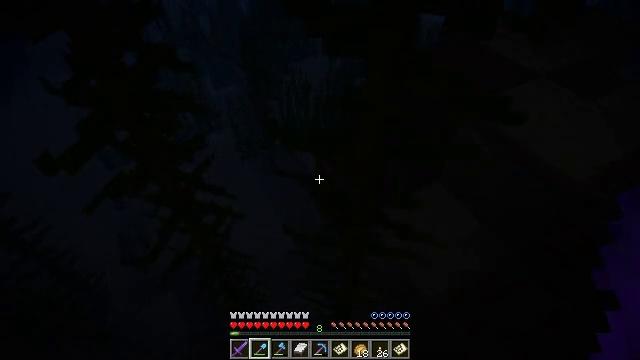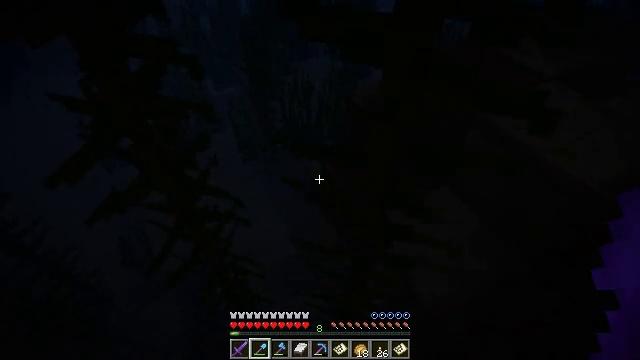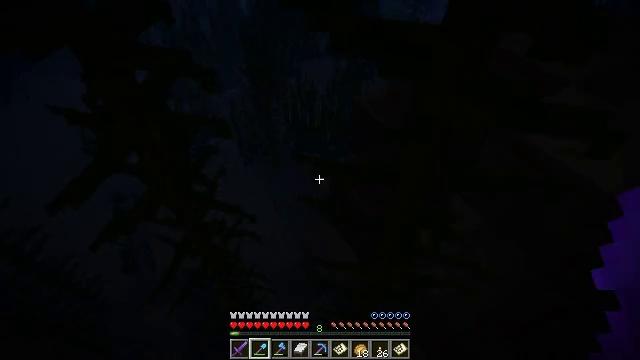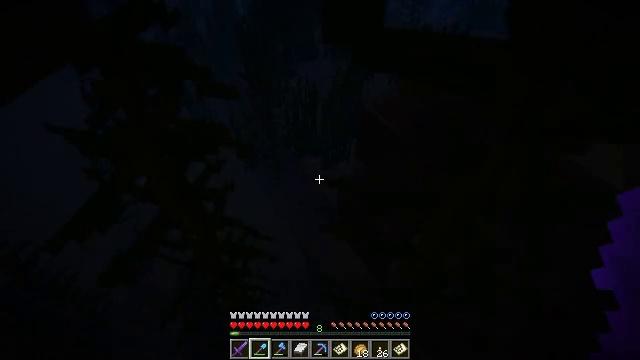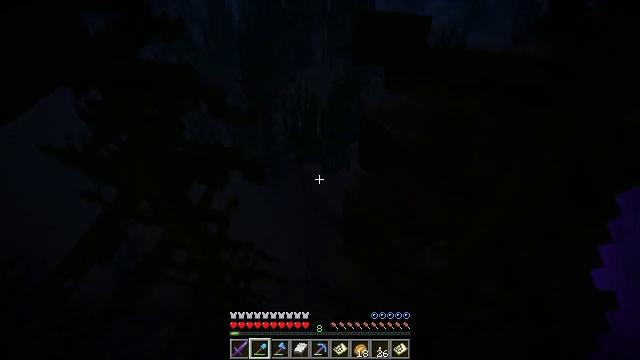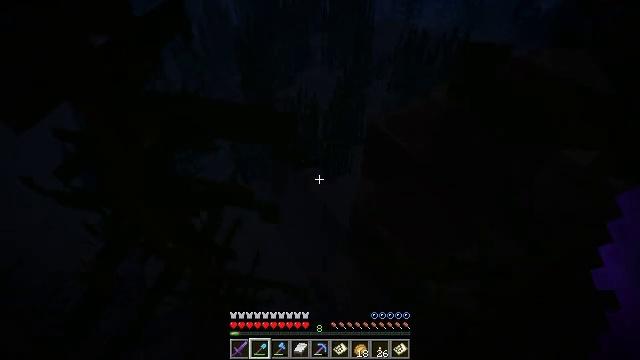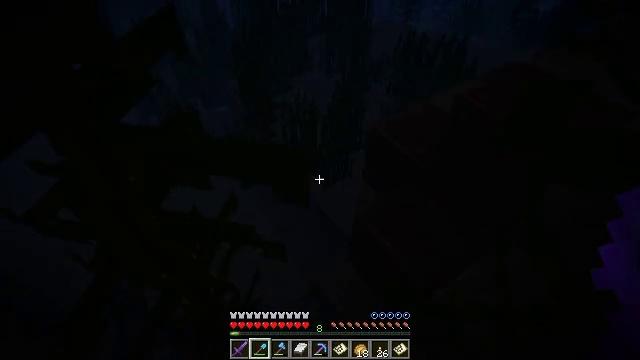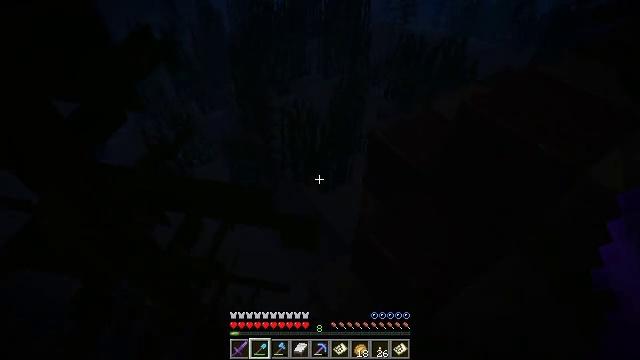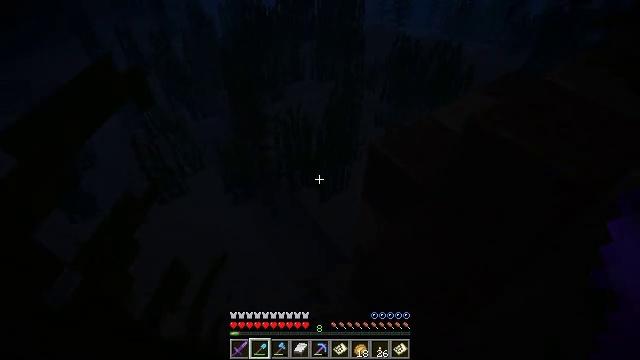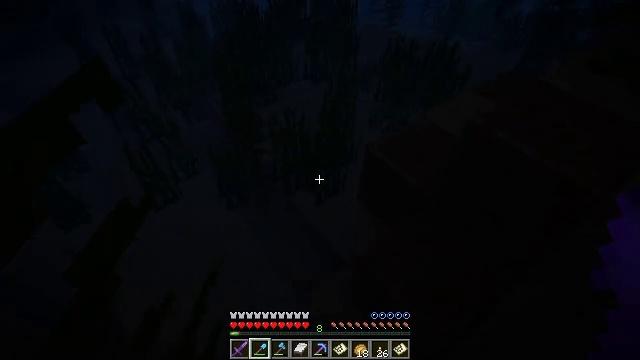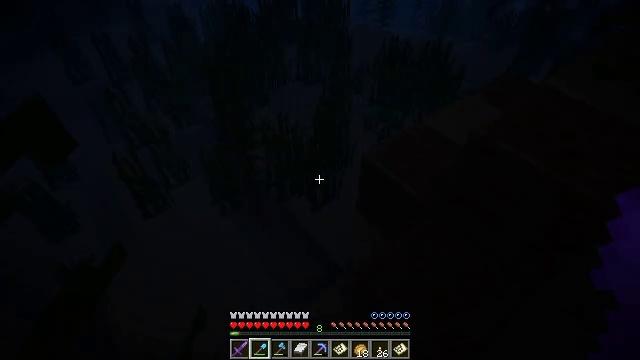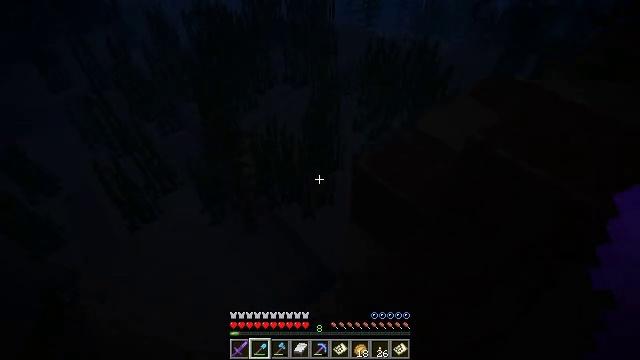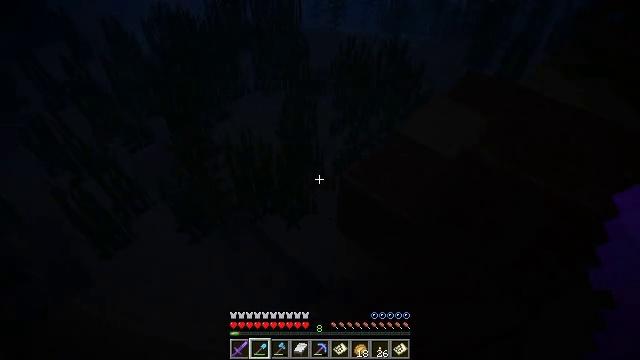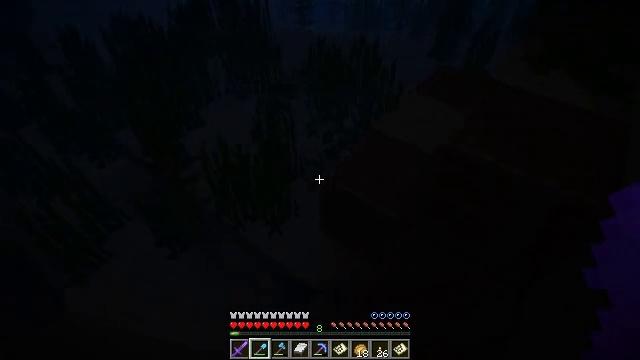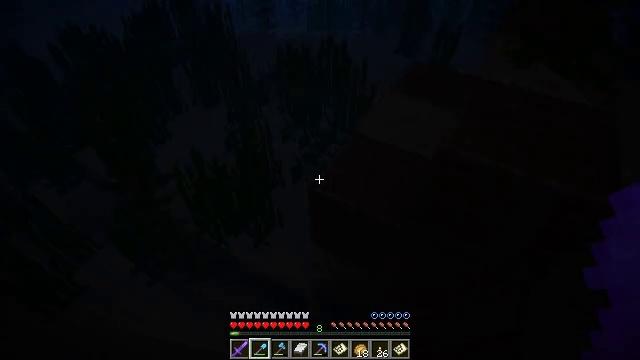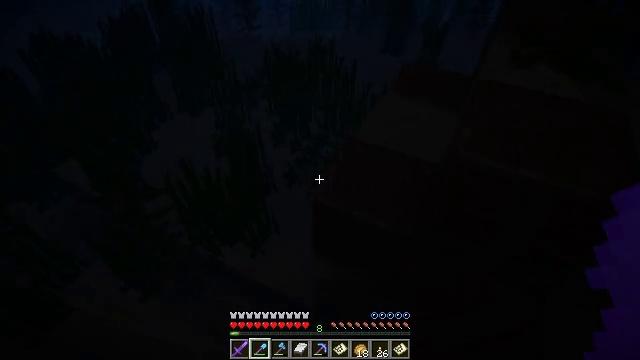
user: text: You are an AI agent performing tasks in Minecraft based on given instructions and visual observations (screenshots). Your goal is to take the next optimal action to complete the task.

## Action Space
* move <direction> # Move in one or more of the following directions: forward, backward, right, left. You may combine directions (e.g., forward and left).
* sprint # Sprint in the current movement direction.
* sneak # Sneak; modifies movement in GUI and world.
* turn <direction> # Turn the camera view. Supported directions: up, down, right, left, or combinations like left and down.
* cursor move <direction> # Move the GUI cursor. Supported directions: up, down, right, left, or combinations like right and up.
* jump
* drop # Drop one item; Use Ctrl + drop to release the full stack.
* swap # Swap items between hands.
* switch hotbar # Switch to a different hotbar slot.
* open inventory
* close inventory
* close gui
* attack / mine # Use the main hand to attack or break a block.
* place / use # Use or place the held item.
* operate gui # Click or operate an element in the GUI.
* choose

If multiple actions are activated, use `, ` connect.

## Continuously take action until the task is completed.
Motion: motion action
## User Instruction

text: Dive and mine the kelp.
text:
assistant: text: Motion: move forward and move left
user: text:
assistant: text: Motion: move forward and move left
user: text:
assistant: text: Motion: move forward and move left, turn right
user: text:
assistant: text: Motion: move forward, turn right
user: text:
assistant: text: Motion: move forward
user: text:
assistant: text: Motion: move forward
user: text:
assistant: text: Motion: move forward
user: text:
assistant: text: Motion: move forward, turn right
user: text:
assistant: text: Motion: move forward, turn right
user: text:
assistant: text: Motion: move forward, turn right
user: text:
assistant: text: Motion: move forward, turn right
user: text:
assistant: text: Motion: move forward and move left, turn right
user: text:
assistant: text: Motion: move forward and move left, turn right
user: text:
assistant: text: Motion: move forward and move left, turn right
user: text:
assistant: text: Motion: move forward and move left, turn right
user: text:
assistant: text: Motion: move forward and move left, turn right
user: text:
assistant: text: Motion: move forward and move left, turn right
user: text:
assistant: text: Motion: move forward and move left, turn right
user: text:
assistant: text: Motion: move forward and move left
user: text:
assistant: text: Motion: move forward and move left
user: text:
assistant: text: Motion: move forward and move left
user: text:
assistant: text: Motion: move forward and move left, turn right
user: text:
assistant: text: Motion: move forward and move left, turn right
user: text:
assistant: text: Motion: move forward and move left, turn right and down
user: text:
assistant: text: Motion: move forward and move left, turn right and down
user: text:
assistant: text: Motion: move forward and move left, turn right
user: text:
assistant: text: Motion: move forward and move left, turn right
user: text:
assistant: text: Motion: move forward and move left, turn right
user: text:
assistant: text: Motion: move forward and move left, turn right
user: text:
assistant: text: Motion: move forward and move left, turn right